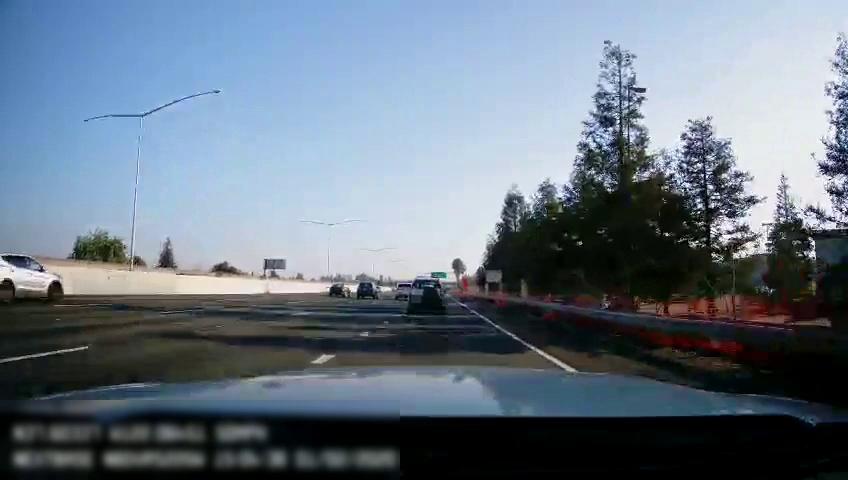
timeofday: Day
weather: Sunny
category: Drivable Space
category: Vehicles | SUV
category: Vehicles | SUV
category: Vehicles | SUV
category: Vehicles | Car
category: Vehicles | SUV
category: Lanes | Current Lane
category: Lanes | Alternate Lane
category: Lanes | Alternate Lane
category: Lanes | Alternate Lane
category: Lanes | Alternate Lane
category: Traffic | Signs
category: Traffic | Signs